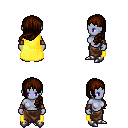
a pixel art fantasy rpg character, female body template, dark elf, purple skin, yellow cape, robe skirt, brown left-swept hairstyle, leather bracers, metal boots, four views (front, back, left, right), 2x2 character sprite sheet, small pixel art, hard edges, no anti-aliasing